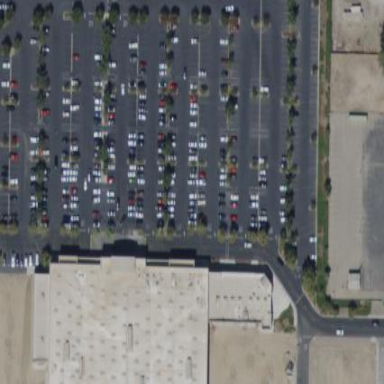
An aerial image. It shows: Retail area.